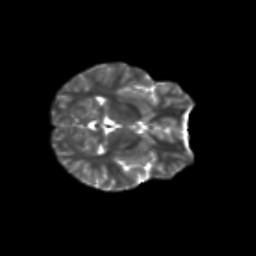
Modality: T2w
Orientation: axial
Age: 14
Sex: male
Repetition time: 9.5 s
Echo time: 0.089 s